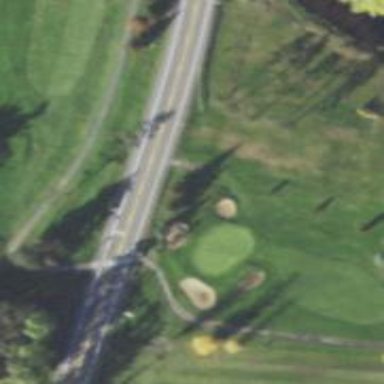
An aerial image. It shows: View of golf hole.